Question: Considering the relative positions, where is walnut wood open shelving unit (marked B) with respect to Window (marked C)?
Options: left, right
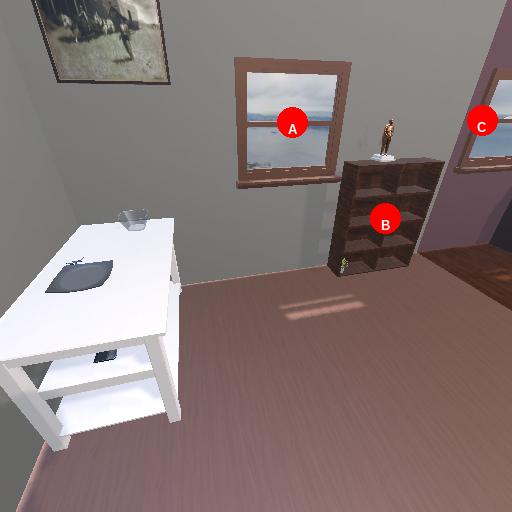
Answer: left